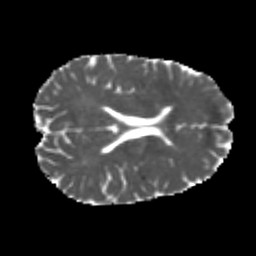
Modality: MD
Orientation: axial
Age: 21
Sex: male
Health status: healthy
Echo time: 0.074 s